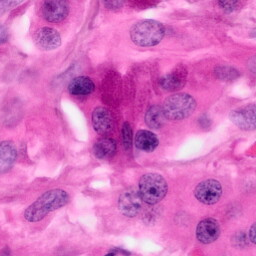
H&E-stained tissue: Pancreatic